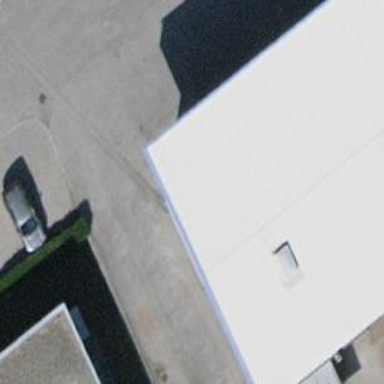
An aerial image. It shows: View of roof of building.